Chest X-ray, PA view. Patient: 48 years old, sex F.
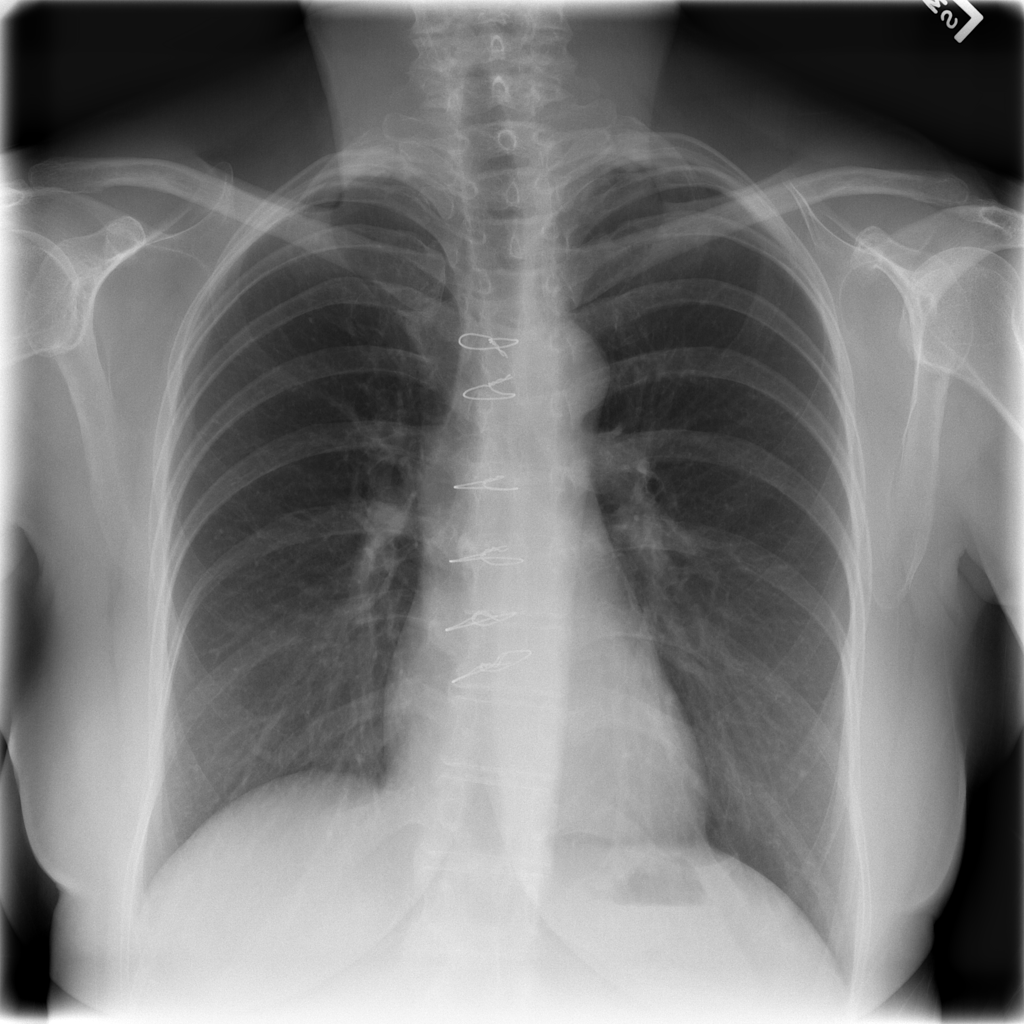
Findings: No Finding